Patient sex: F
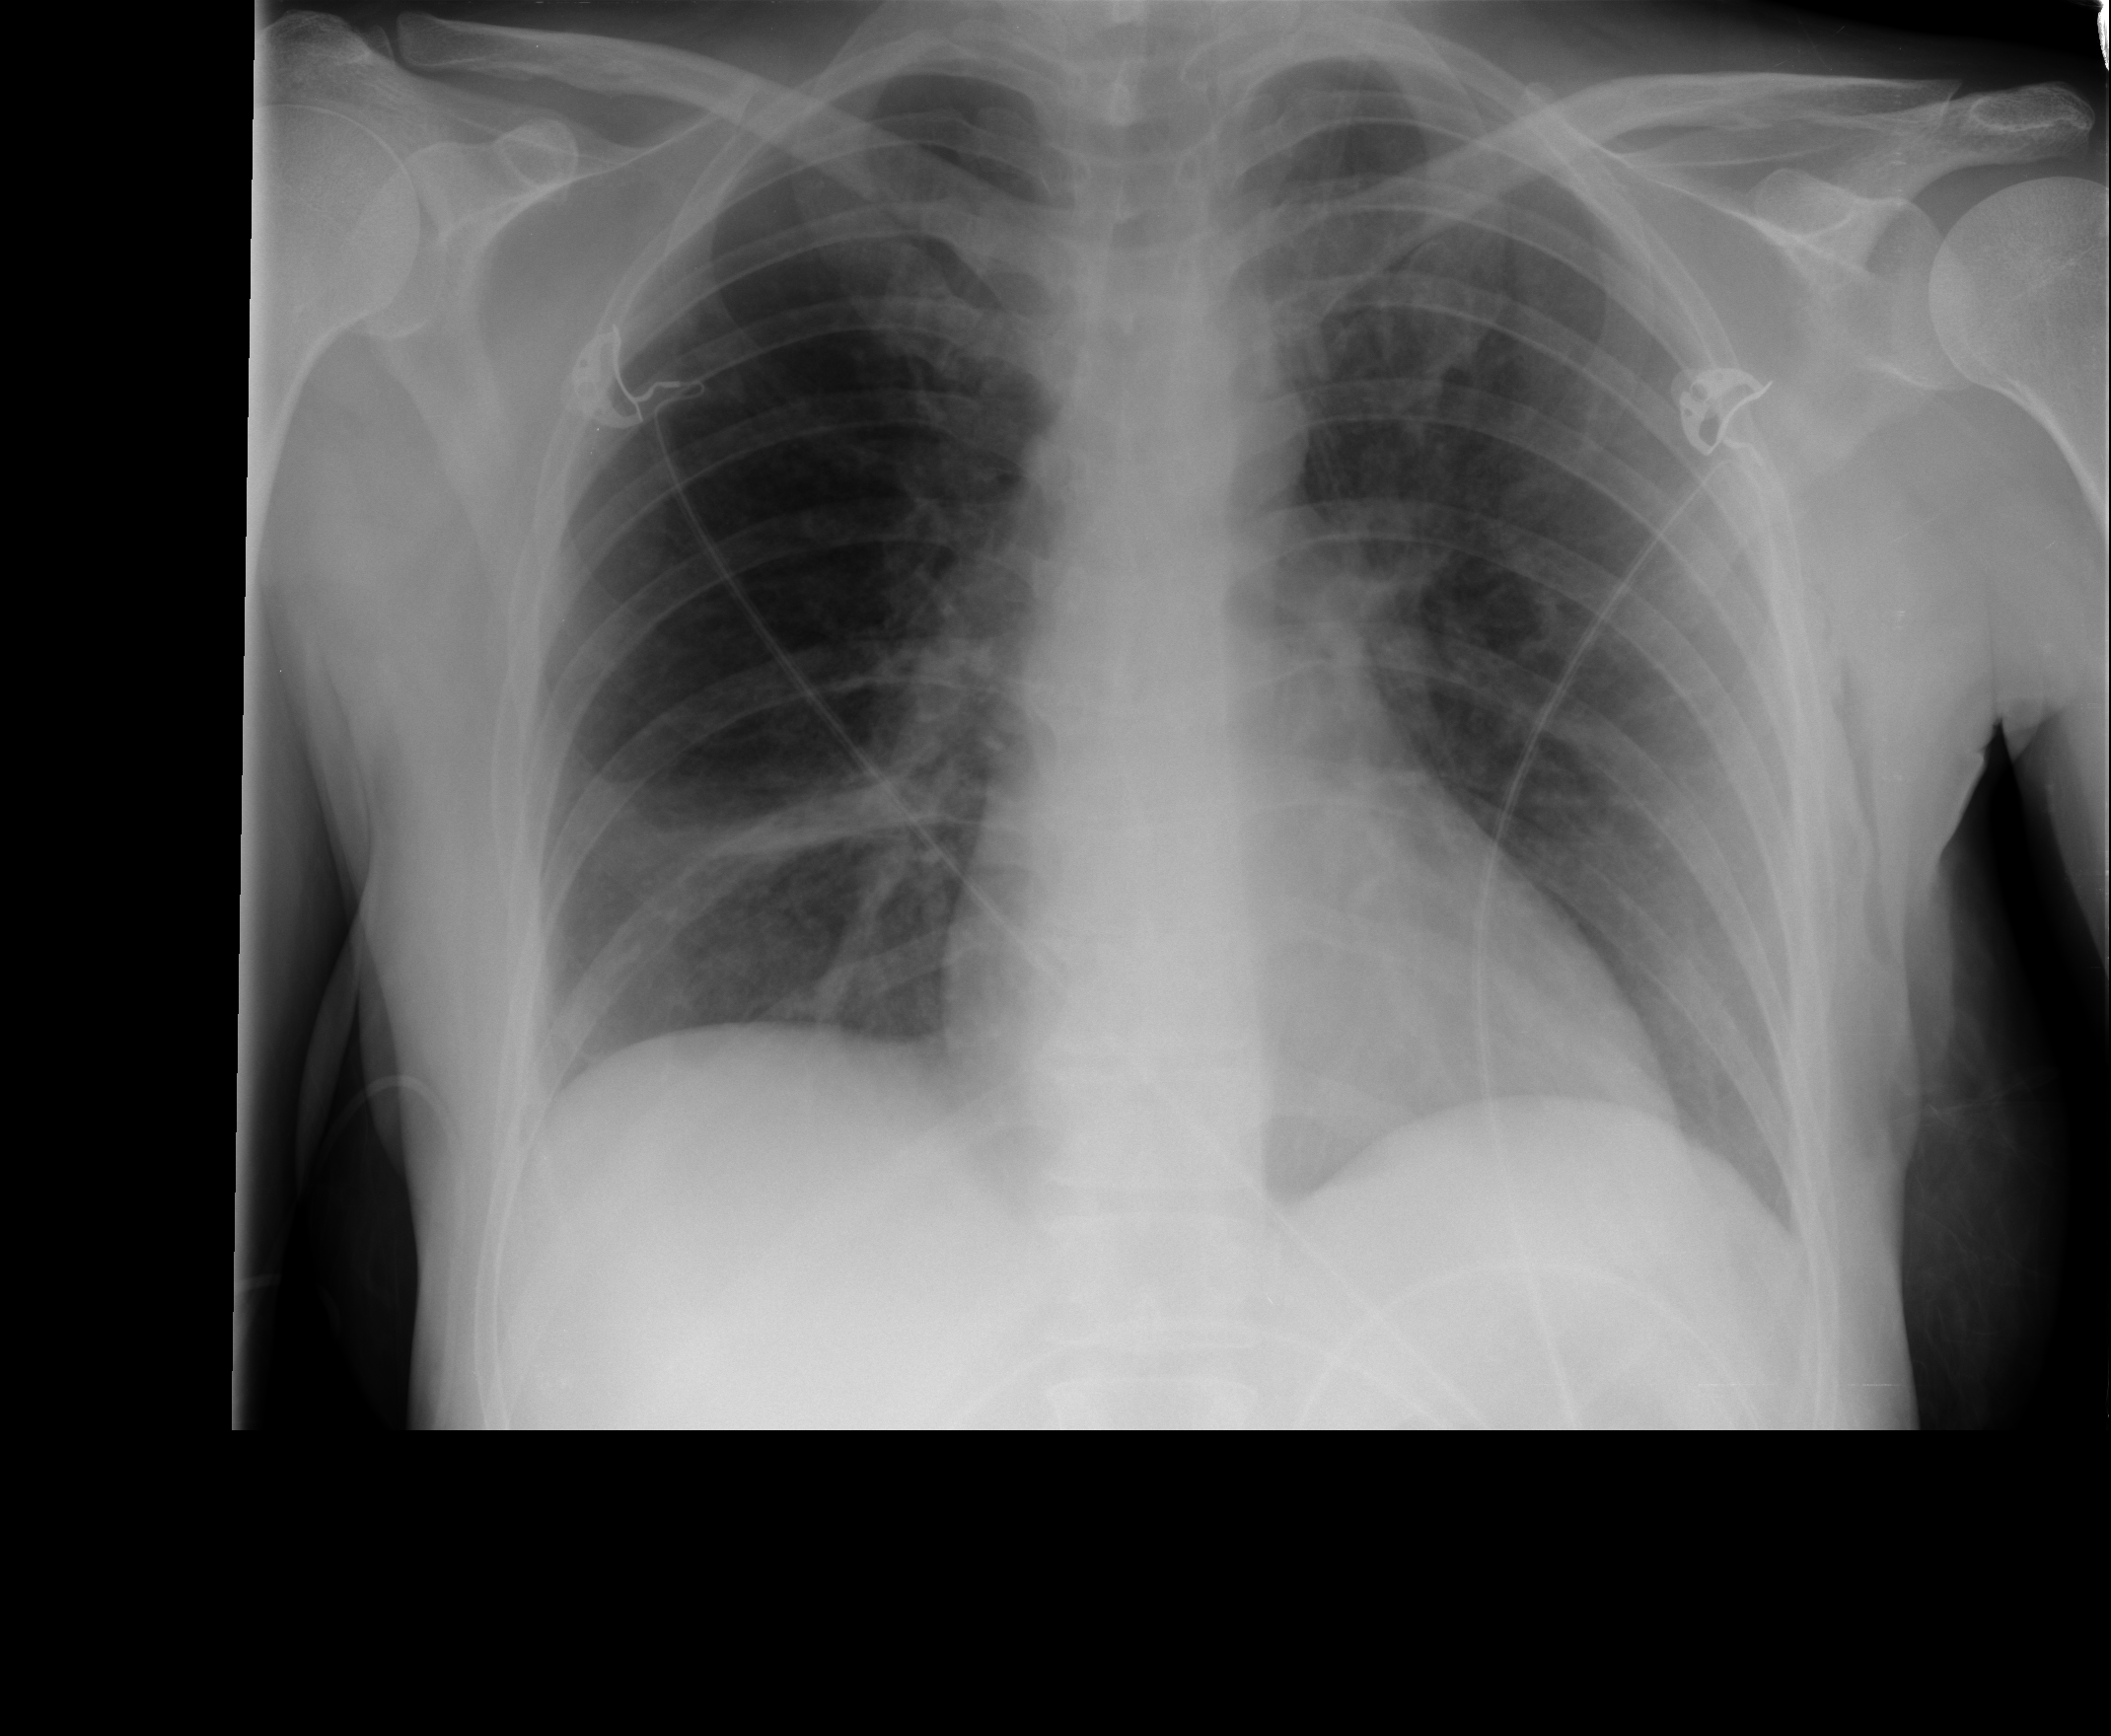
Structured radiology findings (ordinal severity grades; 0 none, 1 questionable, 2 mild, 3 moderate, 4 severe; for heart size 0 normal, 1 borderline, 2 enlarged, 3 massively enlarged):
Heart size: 0
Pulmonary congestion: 0
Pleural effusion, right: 0
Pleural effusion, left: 0
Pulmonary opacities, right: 0
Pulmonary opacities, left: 0
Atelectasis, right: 2
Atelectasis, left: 0